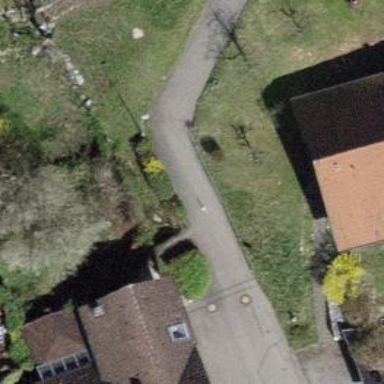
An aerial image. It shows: Bollard barrier.